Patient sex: F
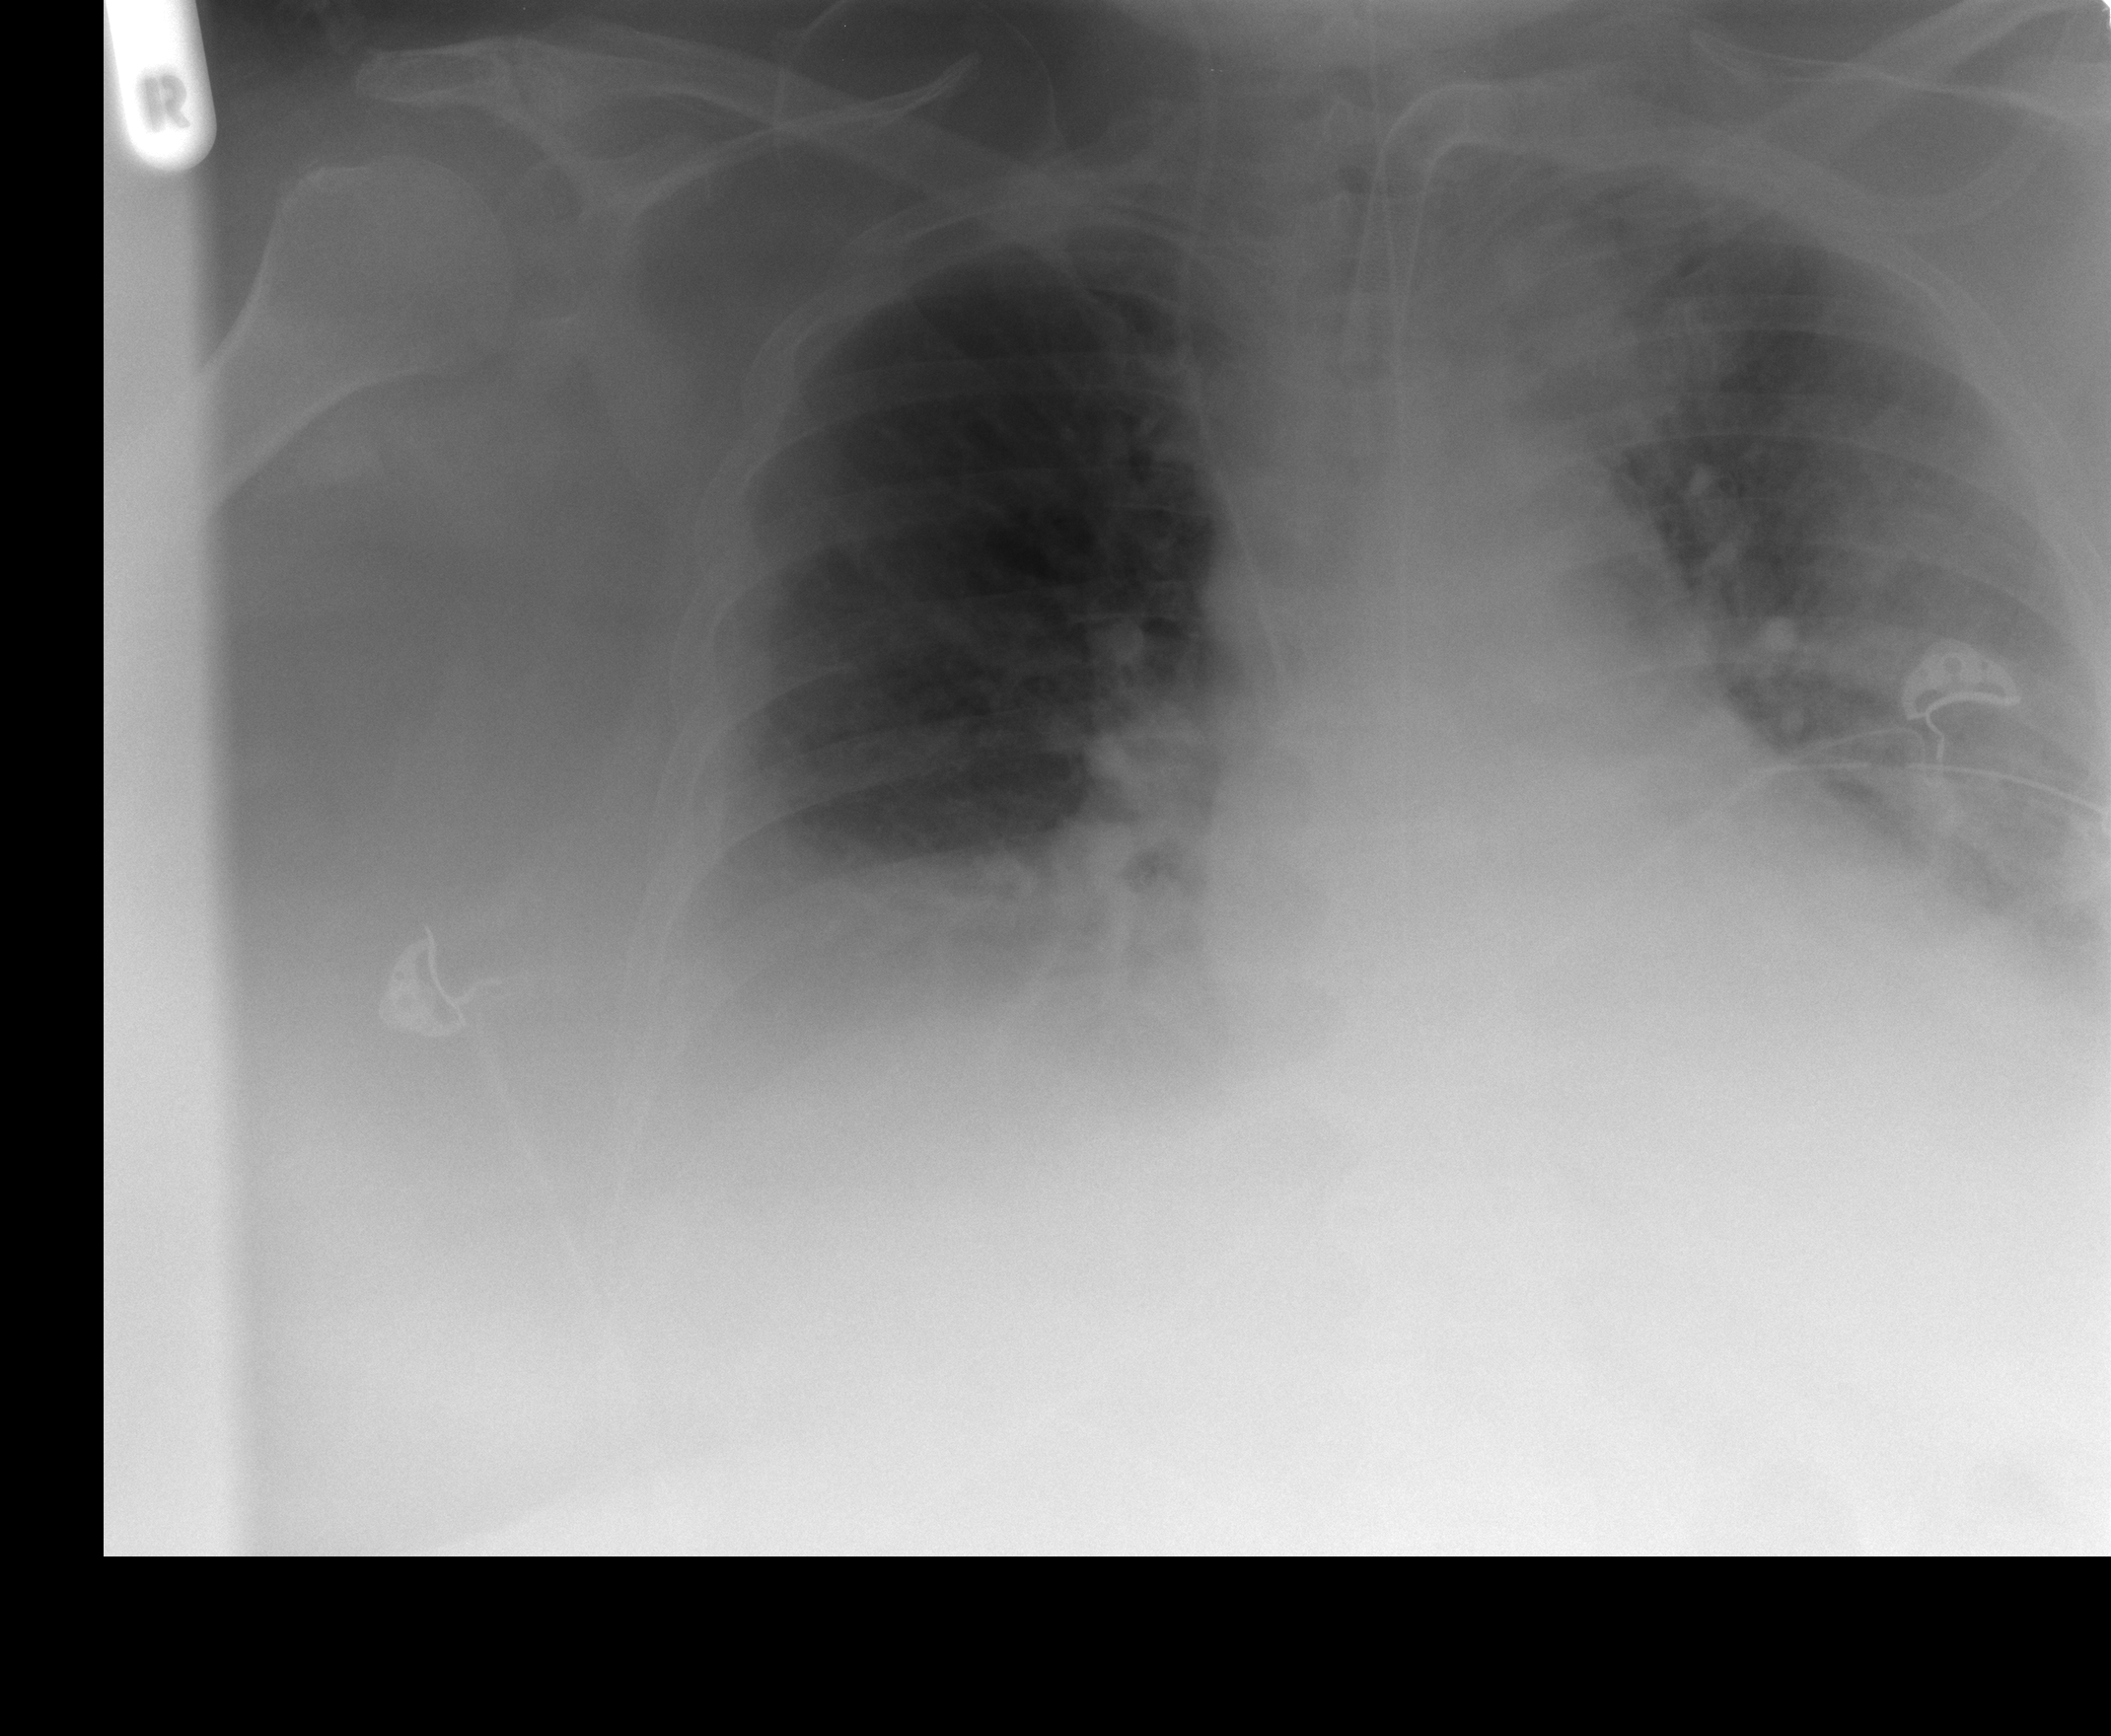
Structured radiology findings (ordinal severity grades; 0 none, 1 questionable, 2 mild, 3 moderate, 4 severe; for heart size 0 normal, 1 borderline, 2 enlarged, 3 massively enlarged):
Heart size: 1
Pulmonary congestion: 2
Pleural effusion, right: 3
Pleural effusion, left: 3
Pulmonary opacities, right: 0
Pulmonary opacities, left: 2
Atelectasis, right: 2
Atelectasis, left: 2